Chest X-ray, PA view. Patient: 60 years old, sex M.
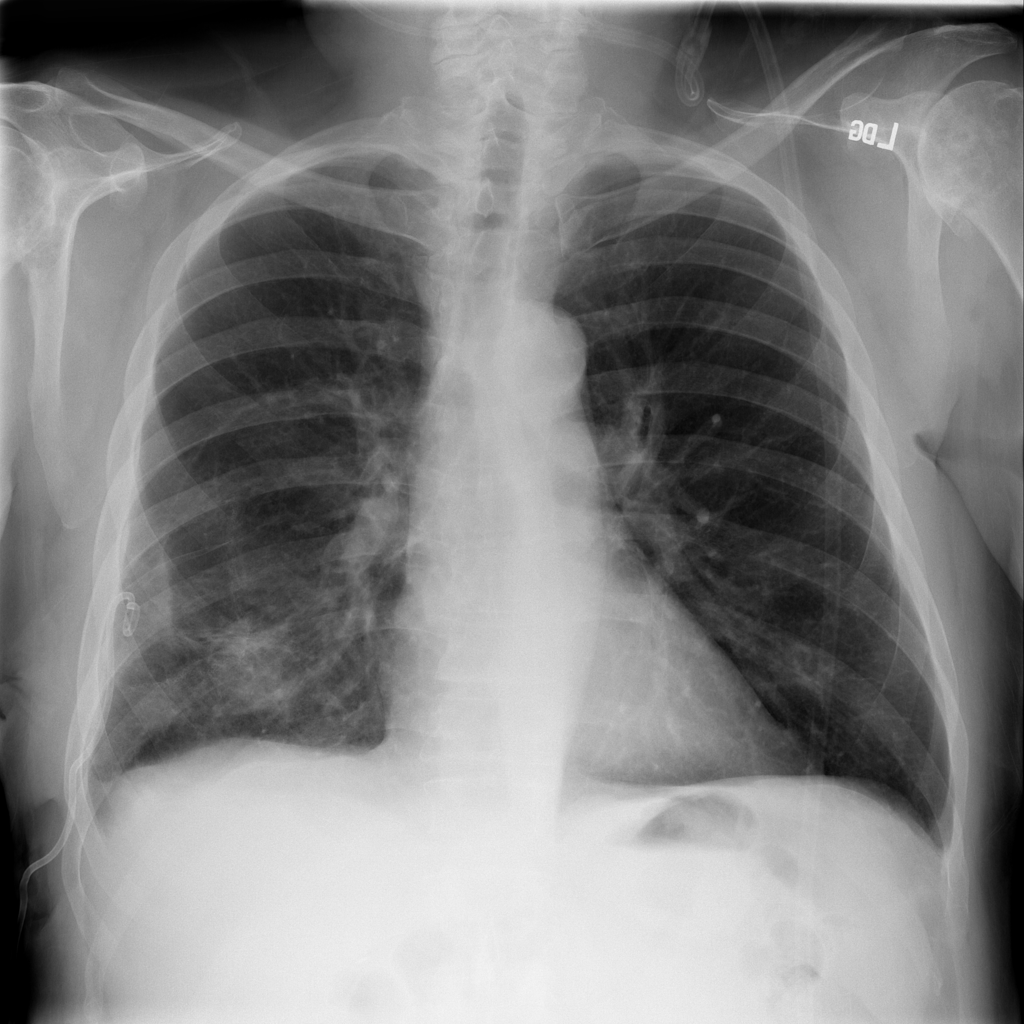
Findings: Effusion